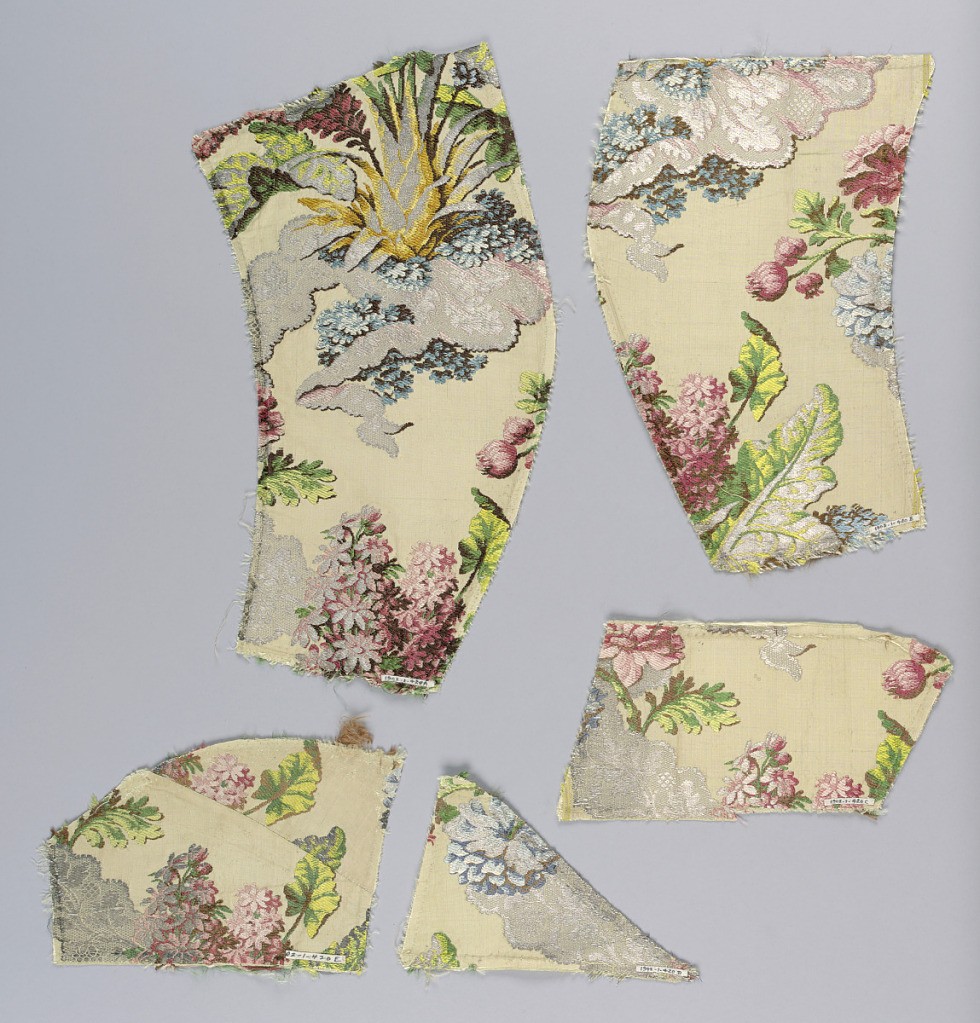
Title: Fragments
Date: ca. 1730
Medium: silk, metallic Technique: plain weave with supplementary weft
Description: Fragments of a polychrome pattern that includes exotic plants and bands of lace.